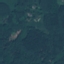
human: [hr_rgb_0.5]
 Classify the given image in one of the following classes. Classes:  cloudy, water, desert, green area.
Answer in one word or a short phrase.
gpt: green area